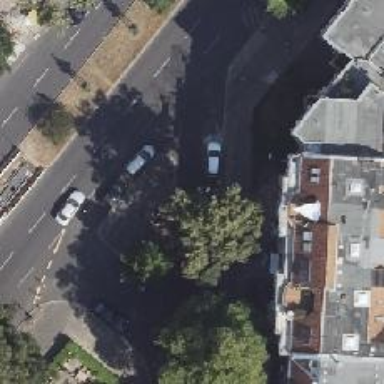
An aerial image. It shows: Residential road with asphalt surface and right lane for parking.